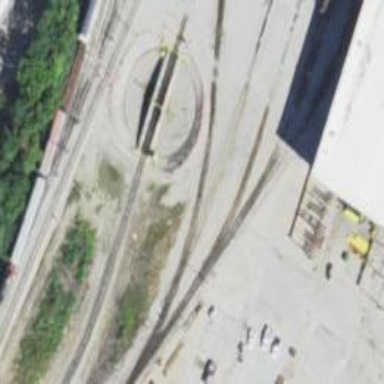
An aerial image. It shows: Railway yard.